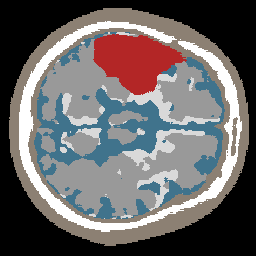
Label: lesion